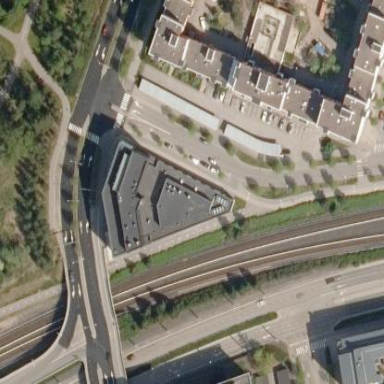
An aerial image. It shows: Public building with fitness center and swimming pool.